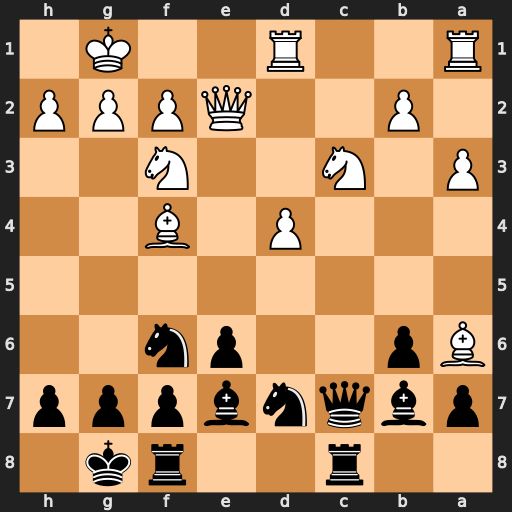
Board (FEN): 2r2rk1/pbqnbppp/Bp2pn2/8/3P1B2/P1N2N2/1P2QPPP/R2R2K1
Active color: b
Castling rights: -
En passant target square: -
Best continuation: Bxa6 Qxa6 Qxf4